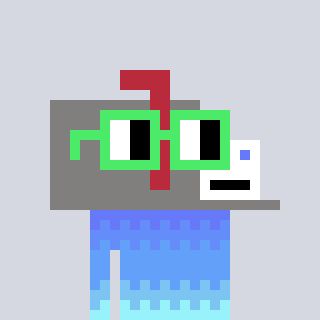
a pixel art character with square light green glasses, a mailbox-shaped head and a redpinkish-colored body on a cool background